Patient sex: M
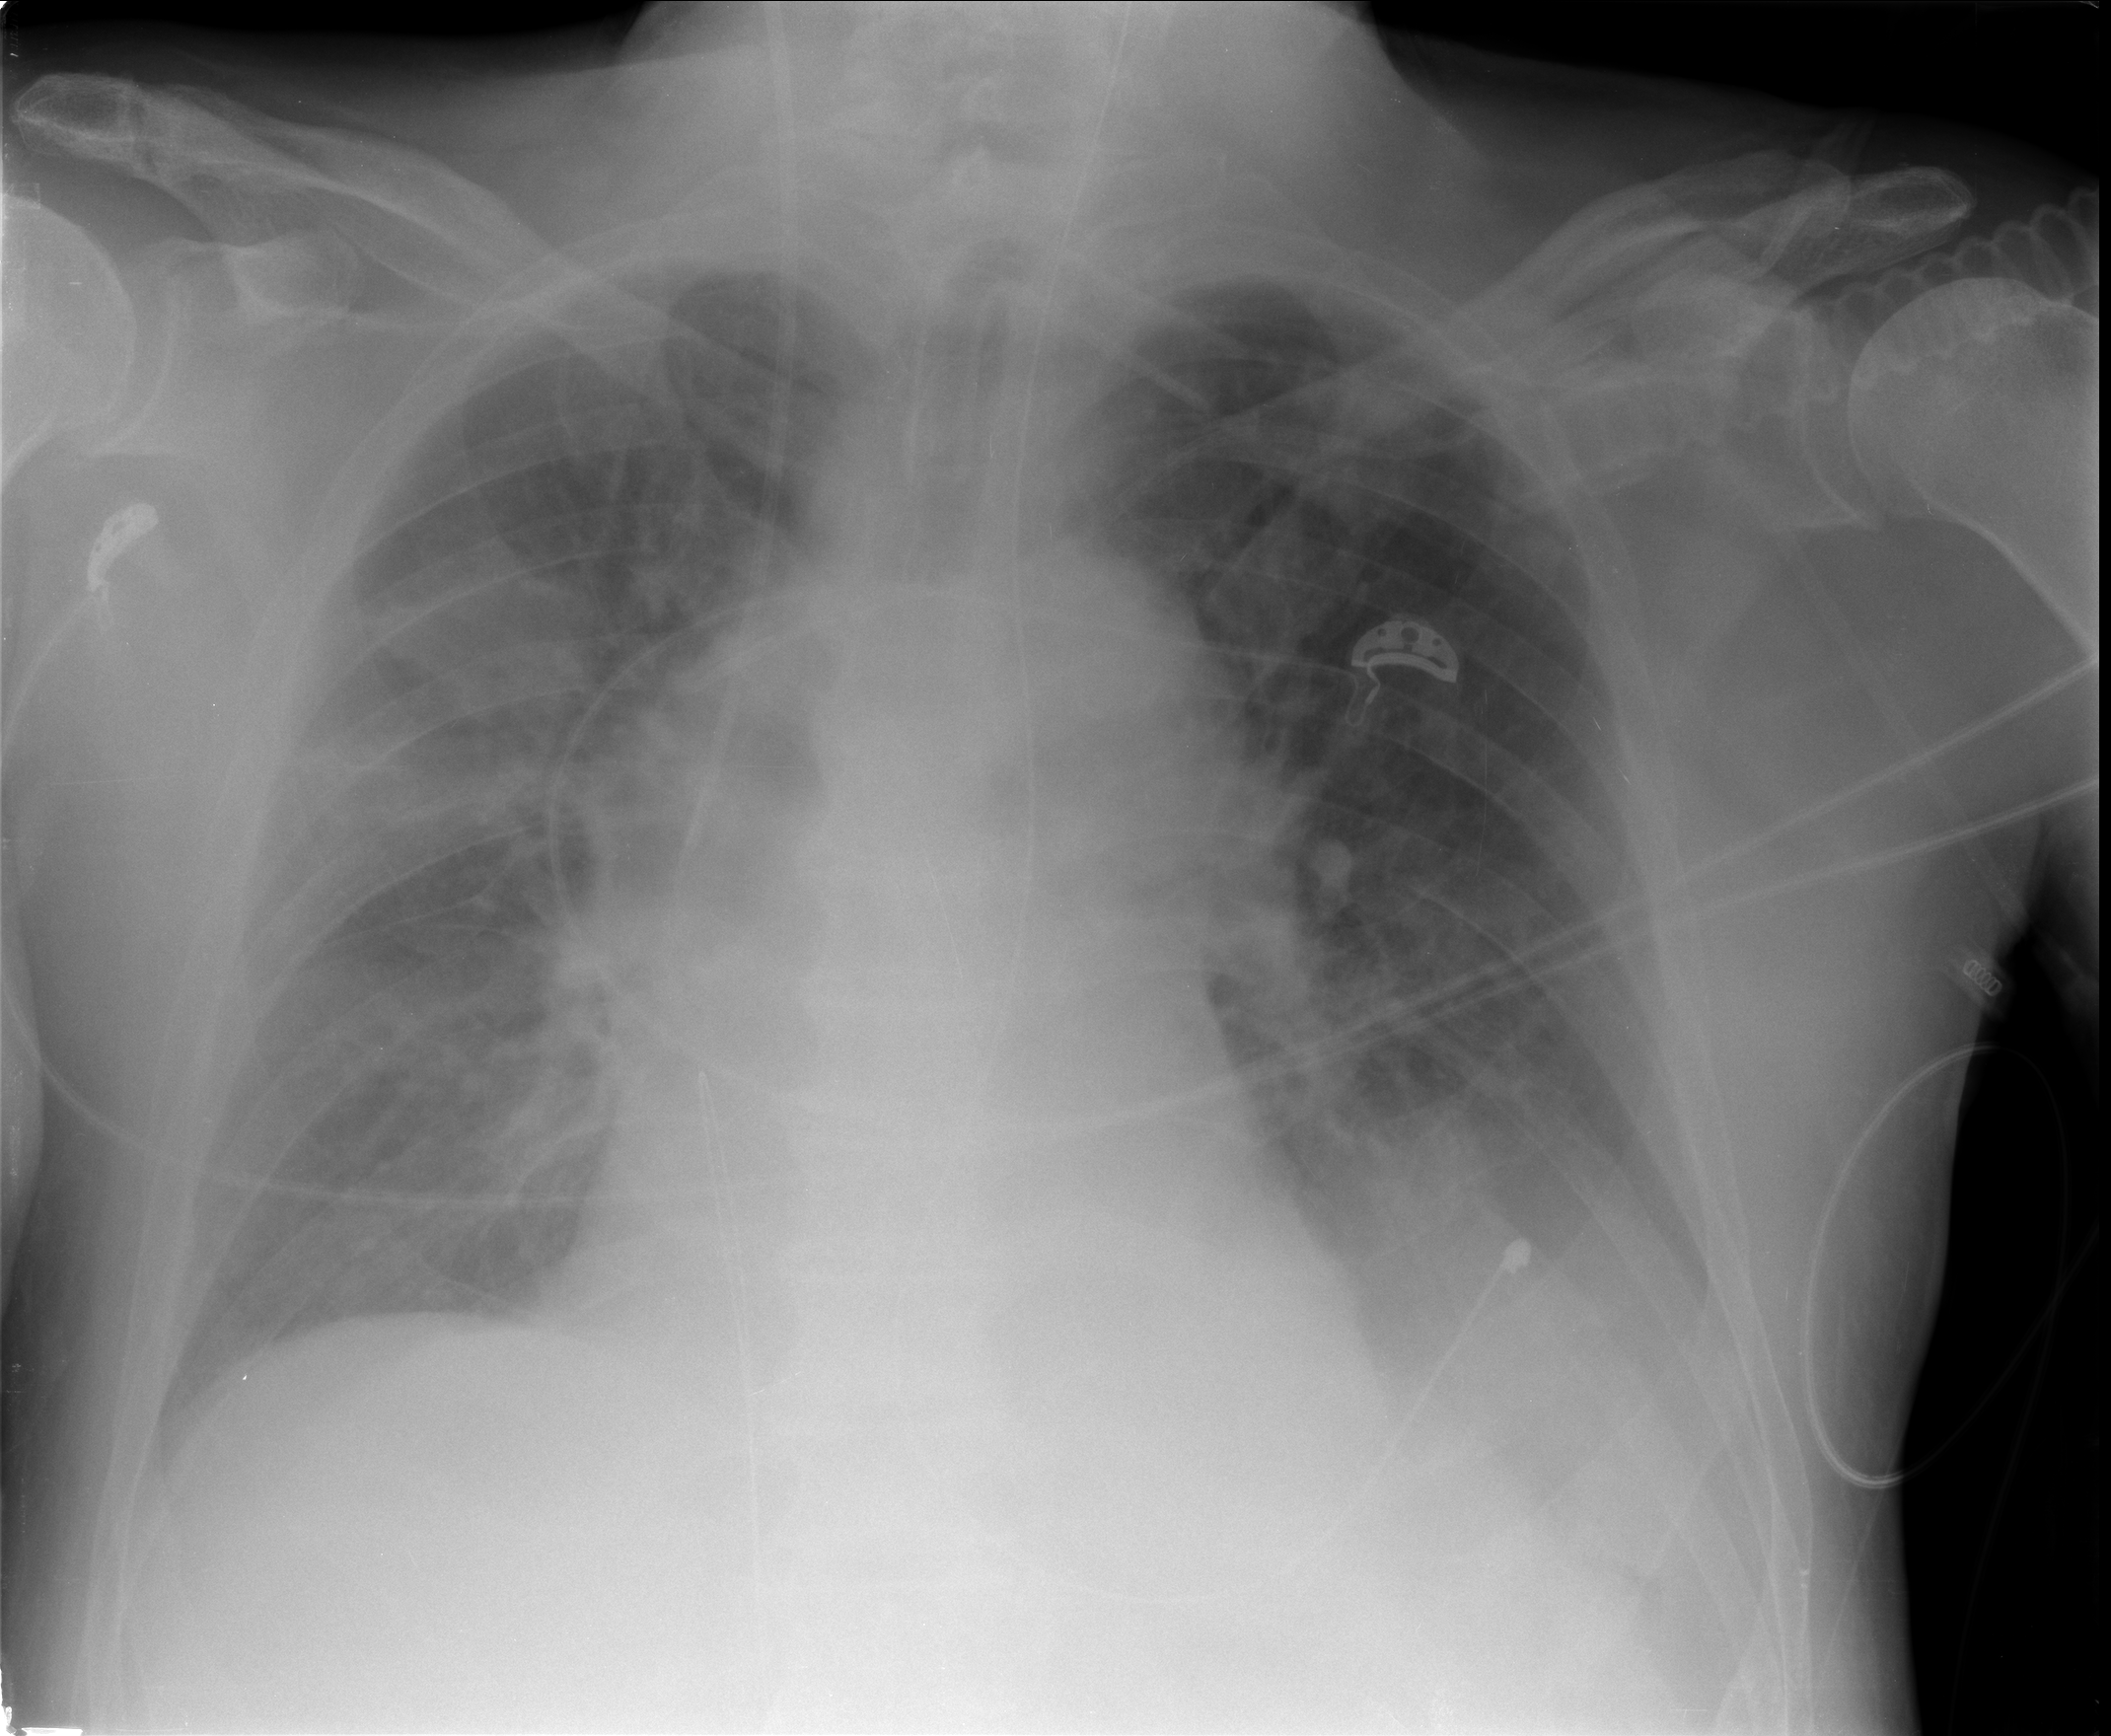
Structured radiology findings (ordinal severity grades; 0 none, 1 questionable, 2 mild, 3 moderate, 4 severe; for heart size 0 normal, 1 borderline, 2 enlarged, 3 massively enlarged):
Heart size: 1
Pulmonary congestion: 3
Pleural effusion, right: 2
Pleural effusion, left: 2
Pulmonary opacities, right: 2
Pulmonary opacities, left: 2
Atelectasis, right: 2
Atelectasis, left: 2